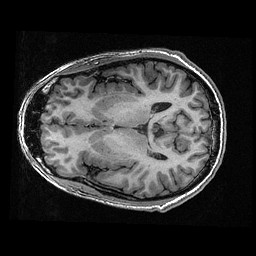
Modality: T1w
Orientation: axial
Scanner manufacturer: ge
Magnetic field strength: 3 T
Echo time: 0.00318 s